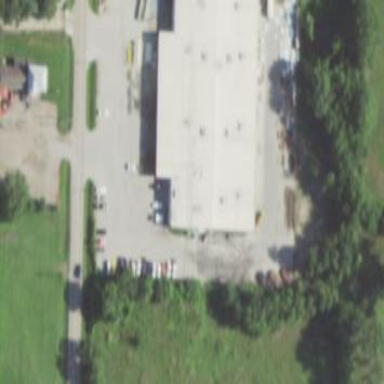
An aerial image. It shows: Warehouse.